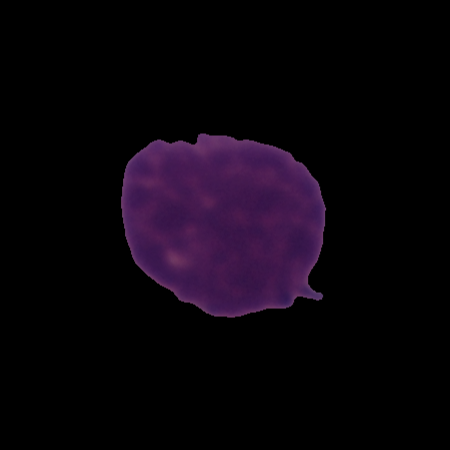
Label: healthy